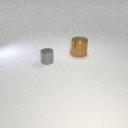
small gray metal cylinder in front of large brown metal cylinder